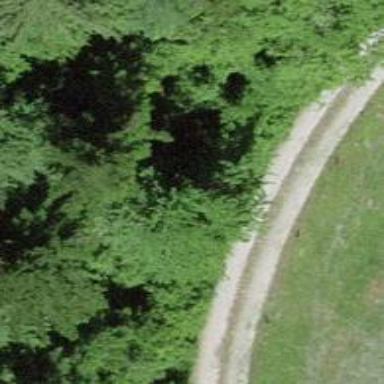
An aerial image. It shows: Dirt track road.